Field crop: tomato
Growth stage: 1
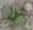
Species: solanum